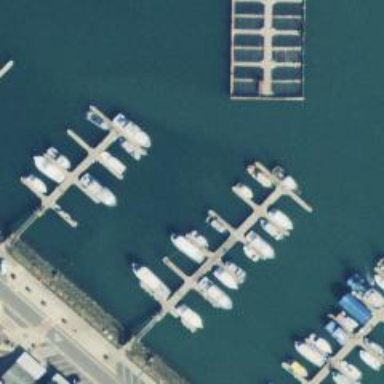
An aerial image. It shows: Pier with mooring facilities.